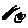
Label: star